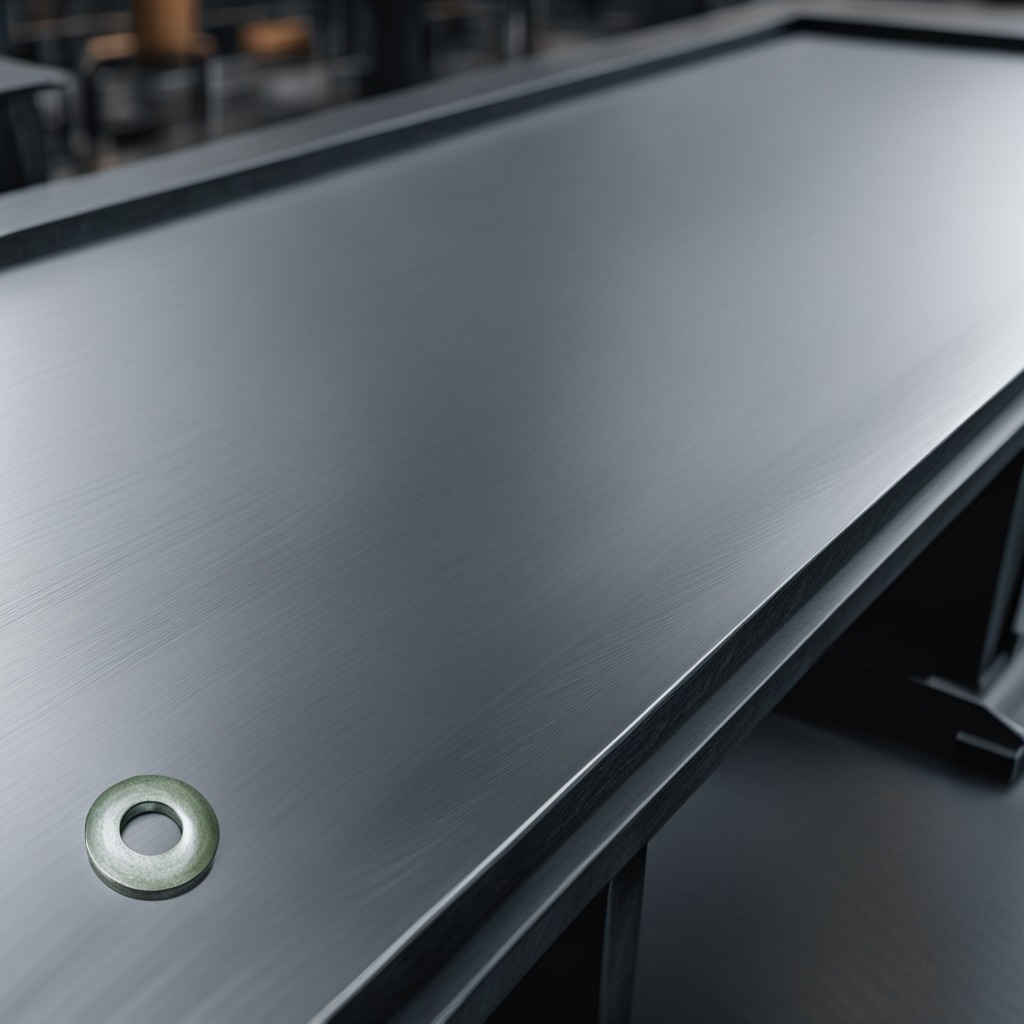
A flat metal washer lies on a cold steel table in a mining workshop.